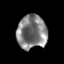
Tissue: prostate
Cell type: T cells
Senescence score: 0.3498
Nuclear area (px): 980
Mean DAPI intensity: 129.871